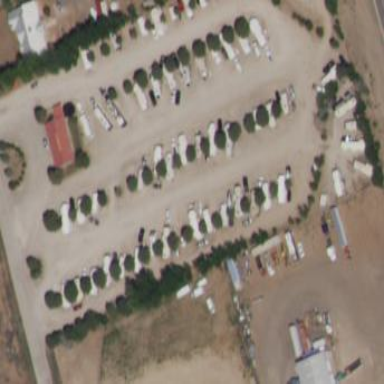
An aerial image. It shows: Caravan site with permanent camping facilities. The site includes caravans and sanitary dump station.